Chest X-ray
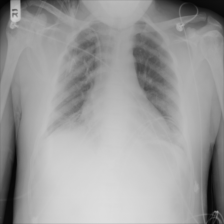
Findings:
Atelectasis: positive
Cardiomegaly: positive
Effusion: negative
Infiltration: positive
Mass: negative
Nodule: negative
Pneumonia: negative
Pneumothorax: negative
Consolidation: negative
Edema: negative
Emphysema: negative
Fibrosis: negative
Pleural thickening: negative
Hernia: negative